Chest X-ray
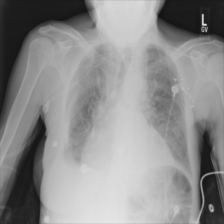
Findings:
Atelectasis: negative
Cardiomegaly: negative
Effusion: positive
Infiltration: positive
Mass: negative
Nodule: negative
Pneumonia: negative
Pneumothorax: negative
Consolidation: negative
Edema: negative
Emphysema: negative
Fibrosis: negative
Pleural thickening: negative
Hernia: negative